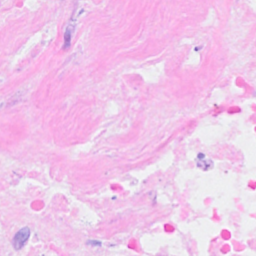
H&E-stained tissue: Breast